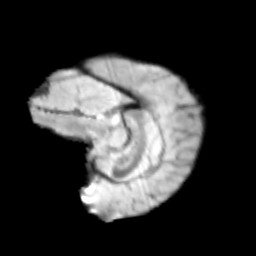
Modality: T2w
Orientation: sagittal
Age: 13
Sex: female
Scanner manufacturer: siemens
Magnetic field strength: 3 T
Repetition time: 3.8 s
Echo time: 0.07 s